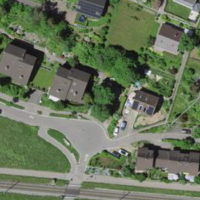
EUNIS habitat code: 55
Species observed at this site:
Aegopodium podagraria